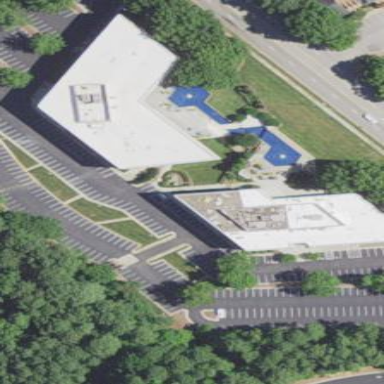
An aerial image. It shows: Commercial building.